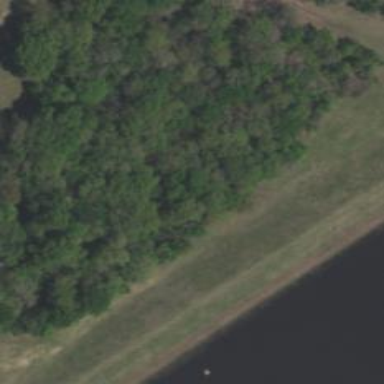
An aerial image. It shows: Reservoir.